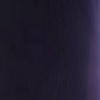
Label: space